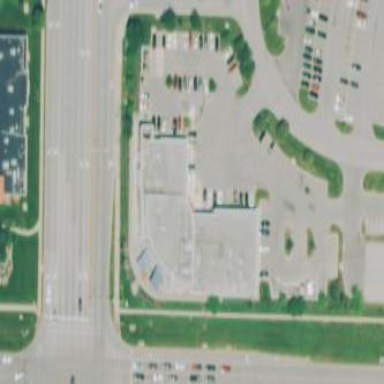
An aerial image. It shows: Retail building.